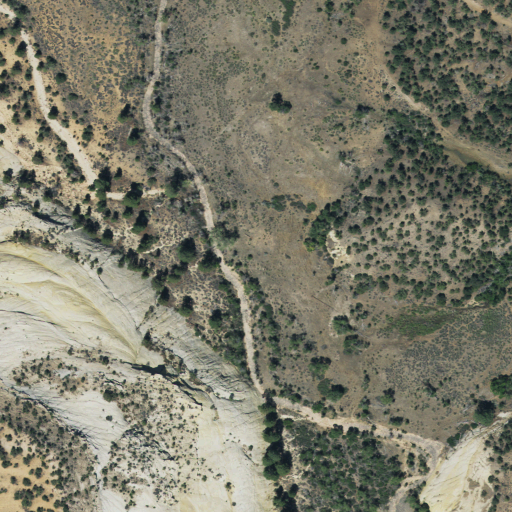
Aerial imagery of valley in Utah named Baker Wash containing shrub, evergreen forest, woody wetlands, pasture, barren land, and herbaceous wetlands